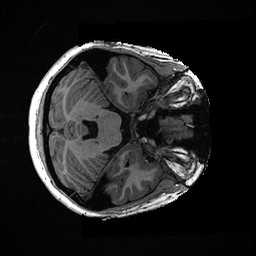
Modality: T1w
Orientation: axial
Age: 22
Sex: female
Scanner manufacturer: ge
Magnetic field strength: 3 T
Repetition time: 0.006952 s
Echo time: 0.00292 s